Field crop: maize
Growth stage: 1
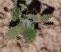
Species: chenopodium